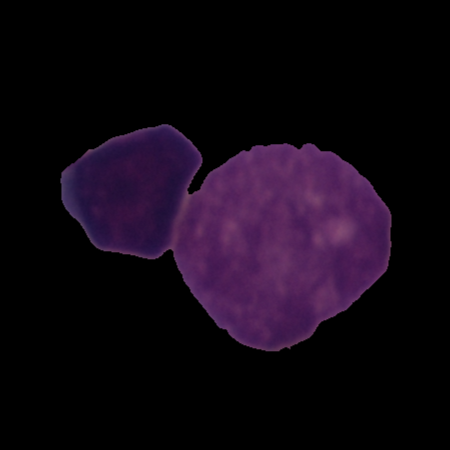
Label: cancer